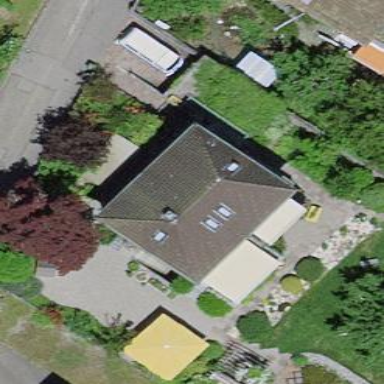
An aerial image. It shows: Hipped roof house.